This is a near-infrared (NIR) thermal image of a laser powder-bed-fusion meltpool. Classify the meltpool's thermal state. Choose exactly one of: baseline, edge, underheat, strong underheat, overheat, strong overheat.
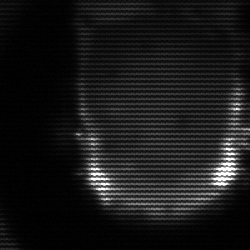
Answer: baseline